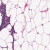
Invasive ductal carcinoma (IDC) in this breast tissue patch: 0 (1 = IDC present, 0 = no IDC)